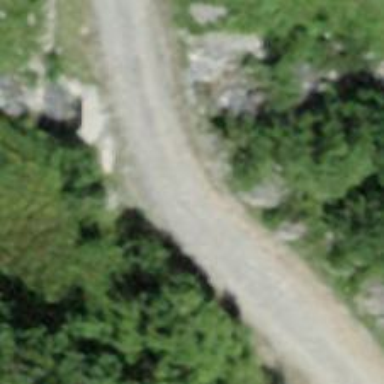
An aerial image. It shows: Service road that includes bridge.